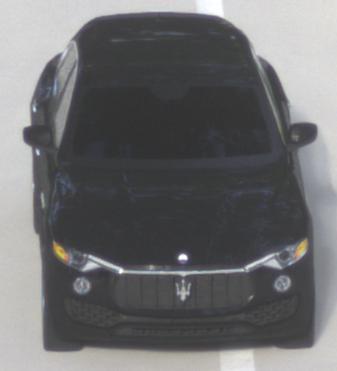
Make: Maserati
Model: Levante GT Hybrid
Detailed model: Levante
Model produced from: 2021/07
Model produced until: 2022/10
Doors: 4
Color: black
Road condition: dry road
Daytime: morning or afternoon
Contrast: low contrast